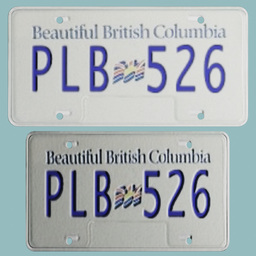
Label: mechanical